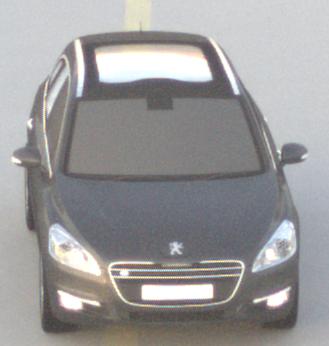
Make: Peugeot
Model: 508 SW 120 VTi
Detailed model: 508 (I) SW
Model produced from: 2011/03
Model produced until: 2014/05
Doors: 5
Color: gray
Road condition: dry road
Daytime: sunrise or sunset
Contrast: low contrast